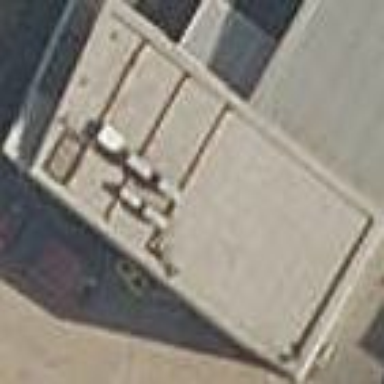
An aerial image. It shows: Building with flat roof used as fuel station.